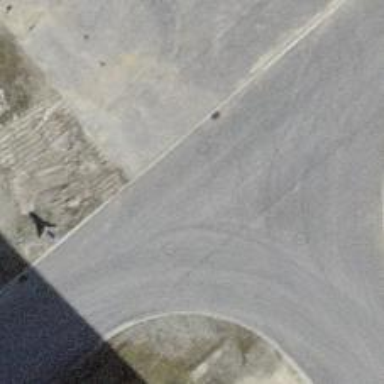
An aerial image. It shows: Unclassified road with asphalt surface.